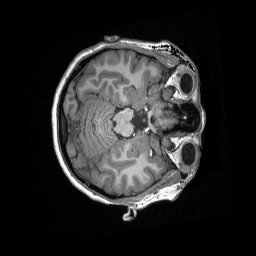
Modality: T1w
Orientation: axial
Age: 19
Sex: female
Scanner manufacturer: siemens
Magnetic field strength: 3 T
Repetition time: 2.3 s
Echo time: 0.00308 s